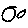
Label: circle